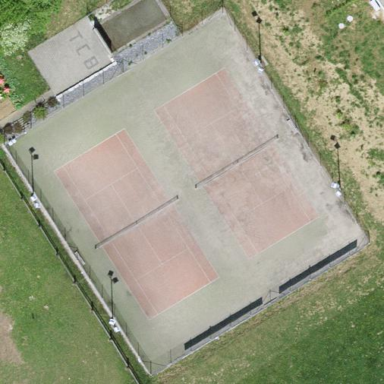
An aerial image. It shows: Tennis court on pitch.